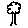
Label: tree